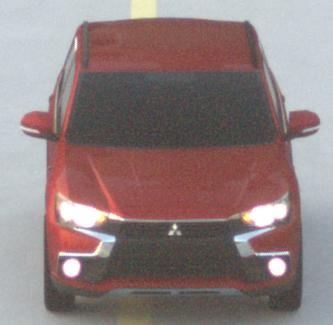
Make: Mitsubishi
Model: Outlander 2.0 Plug-In Hybrid
Detailed model: Outlander (III) Plug-In Hybrid
Model produced from: 2015/10
Model produced until: 2018/08
Doors: 5
Color: red
Road condition: dry road
Daytime: dawn
Contrast: low contrast